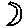
Label: moon